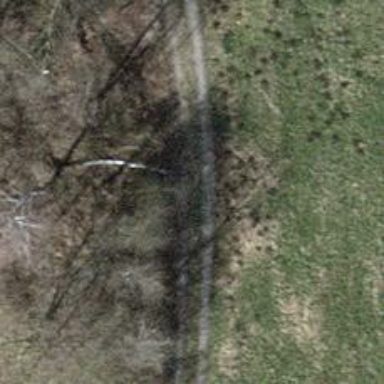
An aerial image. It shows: Track with pebblestone surface graded as grade3.